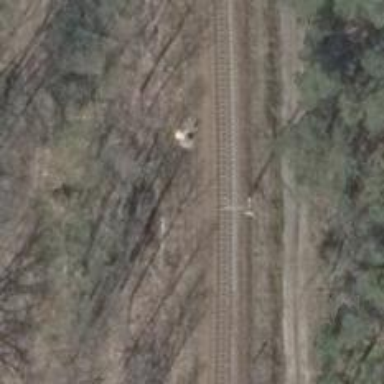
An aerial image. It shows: Railway signal.